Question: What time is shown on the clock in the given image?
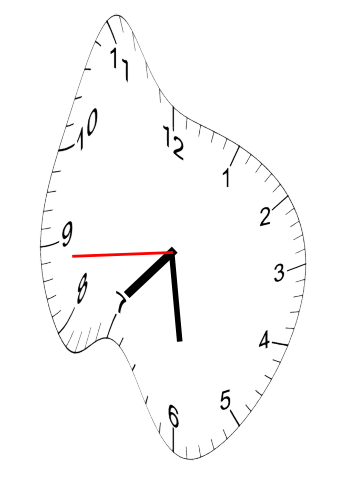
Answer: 07:28:44